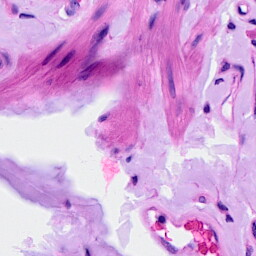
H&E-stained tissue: Ovarian